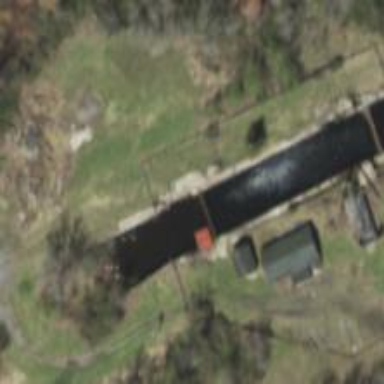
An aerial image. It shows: Lock gate on waterway.